Question: So, weird question.
I'm using Debug.WriteLine() to write out my output, but for any of my errors I'd love to see a reference or link to the code and line value for it. Can VS do that?
I got the idea on how Firebug/WebDev consoles do it.
Thanks,

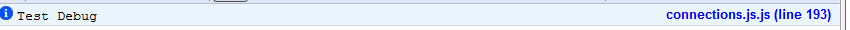
Answer: You can use the StackTrace class to obtain this info. Like this:
'''
public class Utils {
public static string MyCaller {
get {
#if DEBUG
var trace = new StackTrace(true);
var frame = trace.GetFrame(1);
return frame.GetFileName() + "#" + frame.GetFileLineNumber().ToString();
#else
return "N/A";
#endif
}
}
}
'''
Sample usage:
'''
class Program {
static void Main(string[] args) {
Debug.Print("Hello world from {0}", Utils.MyCaller);
}
}
'''
Output:
> Hello world from C:\Users\hpassant\AppData\Local\Temporary Projects\ConsoleApplication1\Program.cs#10